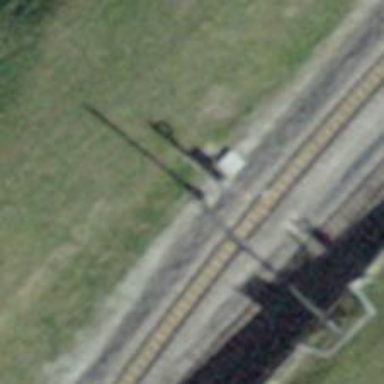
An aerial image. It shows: Catenary mast for power lines.